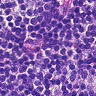
Metastatic tissue present: no